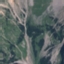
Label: HerbaceousVegetation